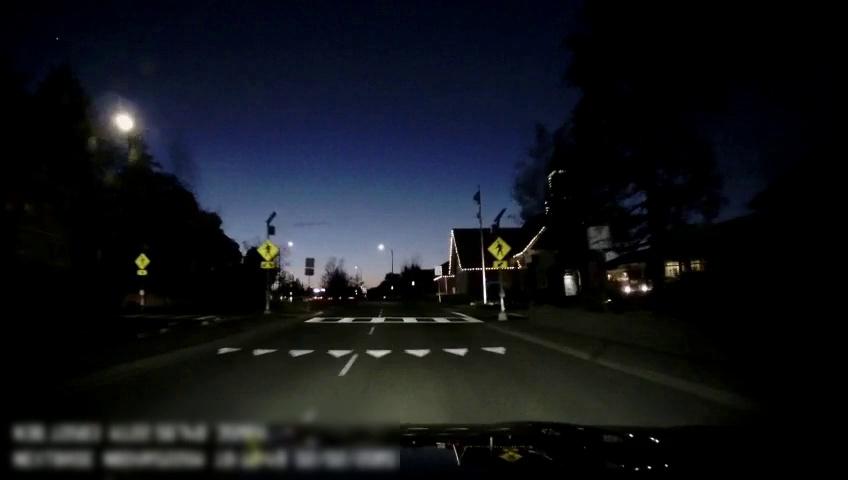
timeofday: Night
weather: Other
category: Drivable Space
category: Drivable Space
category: Lanes | Current Lane
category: Traffic | Signs
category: Traffic | Signs
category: Traffic | Signs
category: Traffic | Signs
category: Traffic | Signs
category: Traffic | Signs